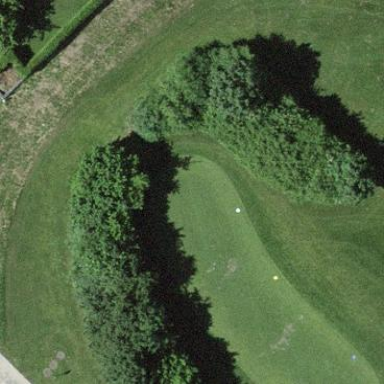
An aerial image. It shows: Golf tee on grassy land.